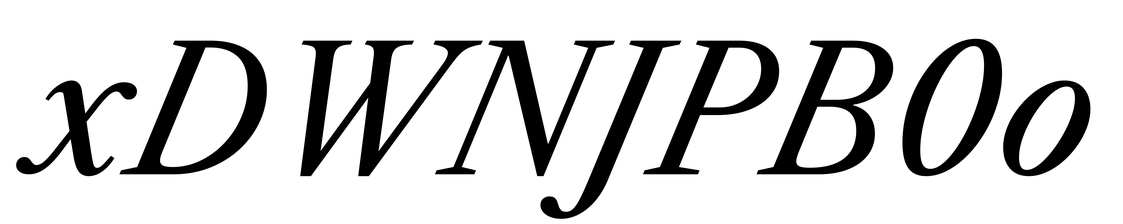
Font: LibreCaslonText-Italic_Italic